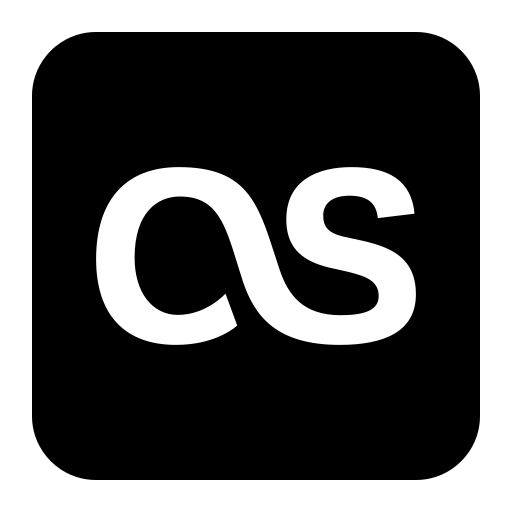
Tags: icon, FontAwesome, fa-icon, brand, square, lastfm